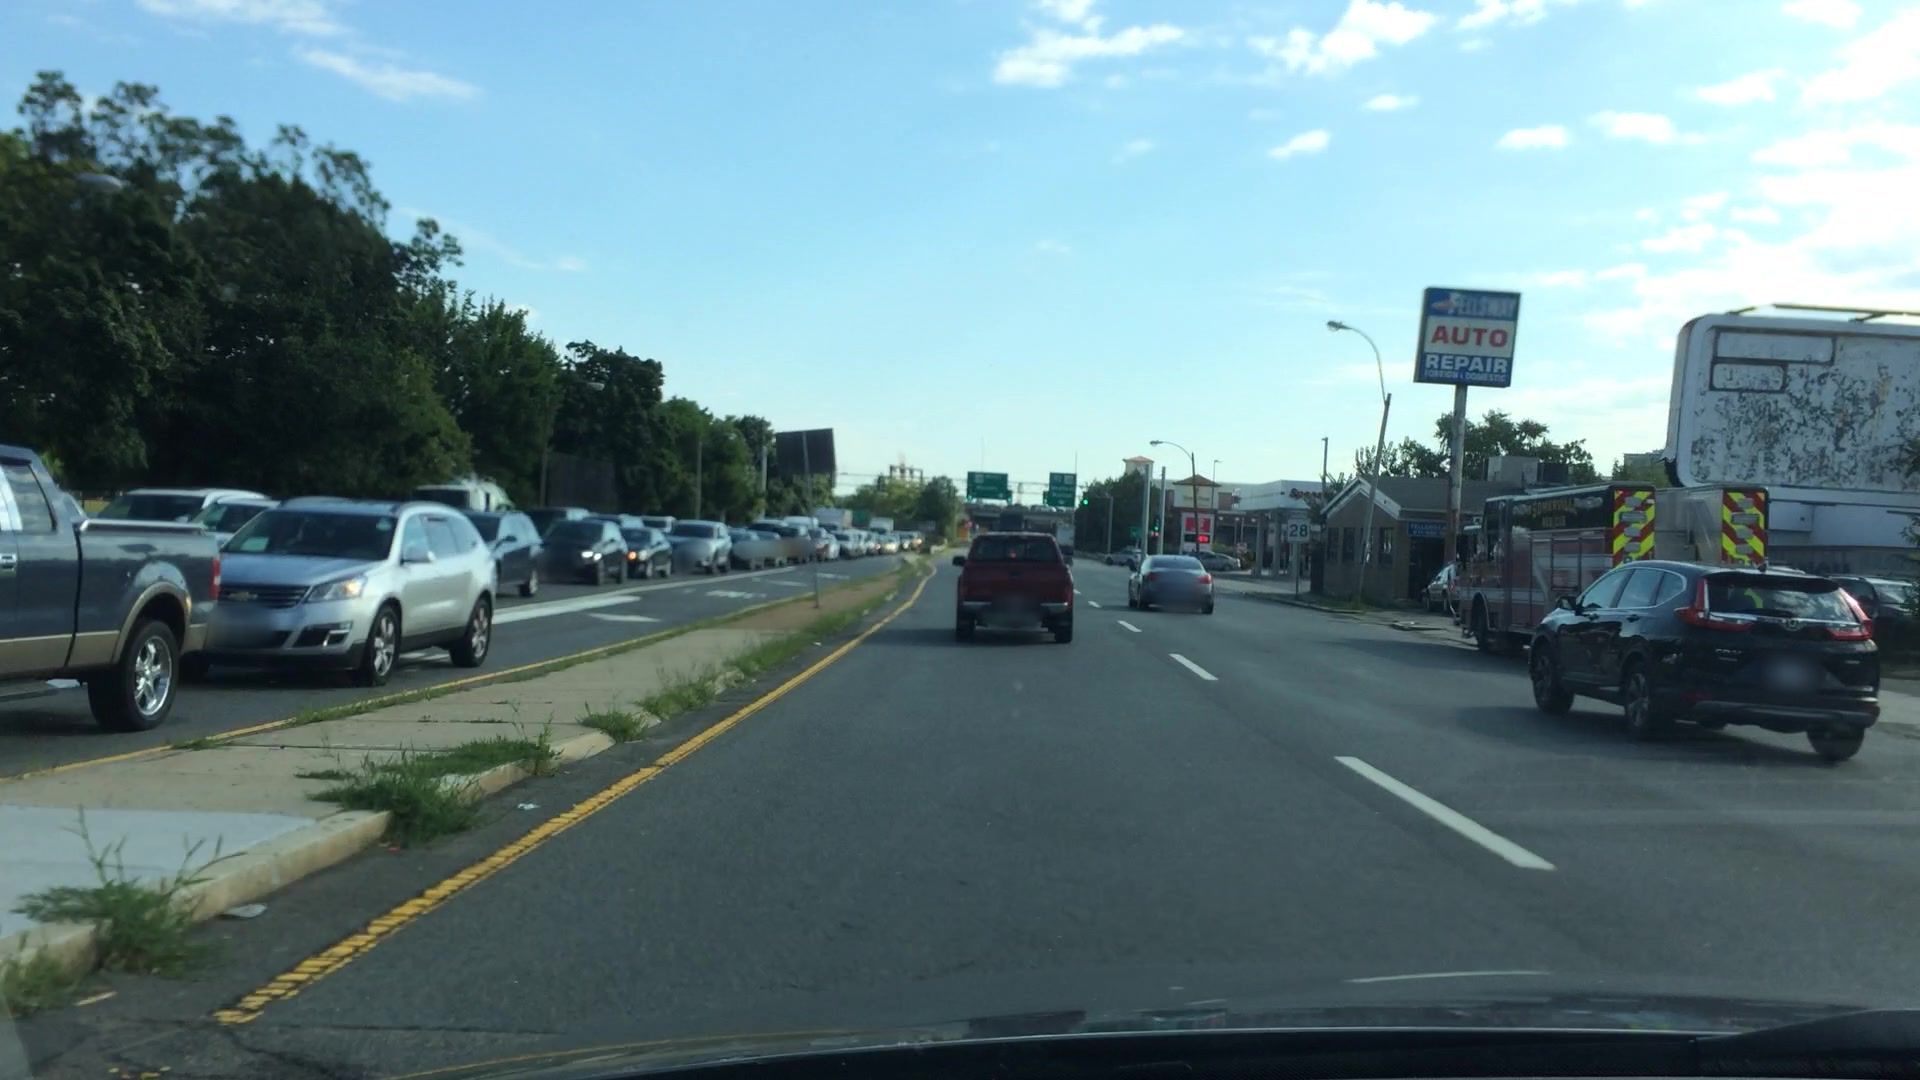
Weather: clear
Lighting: day
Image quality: good
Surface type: driving surface
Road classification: footway
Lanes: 2
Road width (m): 45.7
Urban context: urban centre
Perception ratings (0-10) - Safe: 2.24, Lively: 2.5, Beautiful: 1.57, Boring: 4.58, Depressing: 5.36, Wealthy: 3.52